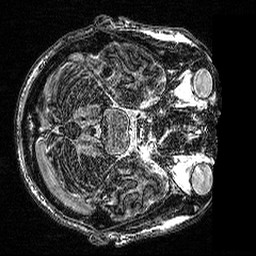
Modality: MP2RAGE
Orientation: axial
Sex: male
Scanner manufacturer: siemens
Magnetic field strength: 3 T
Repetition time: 5 s
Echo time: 0.00292 s